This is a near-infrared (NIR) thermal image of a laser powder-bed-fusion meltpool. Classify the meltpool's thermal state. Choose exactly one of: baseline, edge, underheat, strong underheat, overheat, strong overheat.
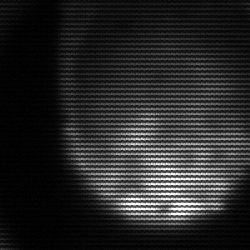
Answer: edge